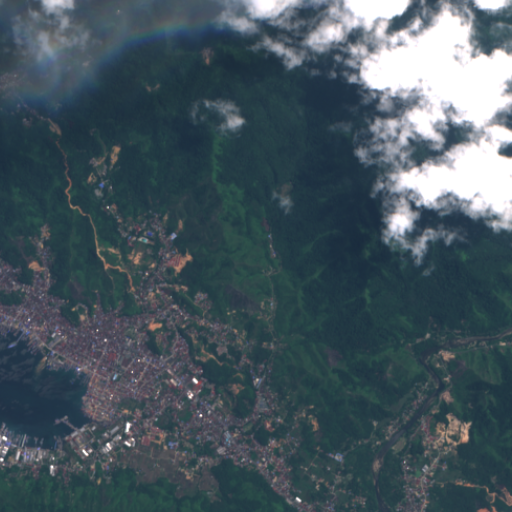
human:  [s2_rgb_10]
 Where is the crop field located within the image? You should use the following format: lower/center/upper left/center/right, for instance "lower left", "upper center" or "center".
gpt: The crop field is located in the lower left of the image.
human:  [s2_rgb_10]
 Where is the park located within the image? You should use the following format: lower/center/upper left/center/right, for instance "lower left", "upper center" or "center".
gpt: The park is located in the center left of the image.
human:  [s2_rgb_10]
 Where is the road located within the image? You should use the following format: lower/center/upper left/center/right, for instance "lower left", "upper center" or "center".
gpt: There is no road in the image.